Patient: sex M, age 61
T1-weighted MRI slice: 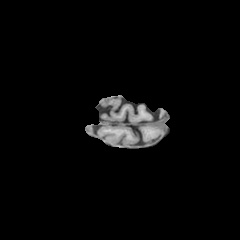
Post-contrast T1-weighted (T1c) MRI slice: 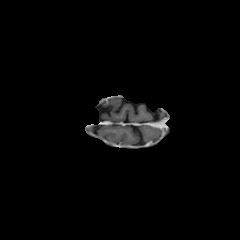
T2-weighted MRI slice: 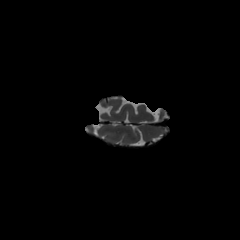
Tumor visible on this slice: no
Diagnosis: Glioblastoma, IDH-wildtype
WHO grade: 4